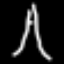
Label: The Eiffel Tower